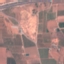
Label: PermanentCrop